Question: I am trying to dynamically modify the tube radius of a 3D line plot in Mayavi2. For example
'''
from traits.api import HasTraits, Float, Instance, on_trait_change
from traitsui.api import View, Item, Group
from mayavi.core.api import PipelineBase
from mayavi.core.ui.api import MayaviScene, SceneEditor, MlabSceneModel
import numpy
def curve():
n_mer, n_long = 6, 11
pi = numpy.pi
dphi = pi / 1000.0
phi = numpy.arange(0.0, 2 * pi + 0.5 * dphi, dphi)
mu = phi * n_mer
x = numpy.cos(mu) * (1 + numpy.cos(n_long * mu / n_mer) * 0.5)
y = numpy.sin(mu) * (1 + numpy.cos(n_long * mu / n_mer) * 0.5)
z = numpy.sin(n_long * mu / n_mer) * 0.5
t = numpy.sin(mu)
return x, y, z, t
class MyModel(HasTraits):
radius = Float(0.025)
scene = Instance(MlabSceneModel, ())
plot = Instance(PipelineBase)
@on_trait_change('radius,scene.activated')
def update_plot(self):
x, y, z, t = curve()
if self.plot is None:
self.plot = self.scene.mlab.plot3d(x, y, z, t,
tube_radius=self.radius, colormap='Spectral')
else:
print self.radius
self.plot.mlab_source.set(tube_radius=self.radius)
self.scene.mlab.draw()
view = View(Item('scene', editor=SceneEditor(scene_class=MayaviScene),
height=250, width=300, show_label=False),
Group(
'radius',
),
resizable=True,
)
my_model = MyModel()
my_model.configure_traits()
'''
This gives:

However, when I change the radius nothing happens with the visual line plot.
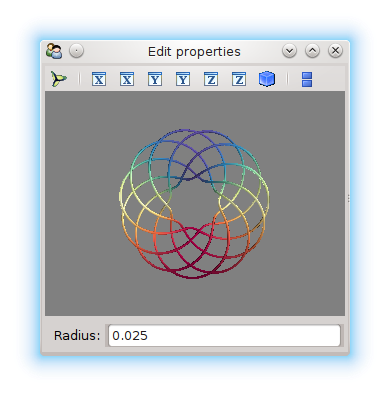
Answer: Don't use 'trait.set' or 'trait.reset' to set mayavi or vtk attributes. Indeed the 'MLineSource' that you are using doesn't have such an attribute, but it probably wouldn't work even if it did.
It's usually useful to find the mayavi attribute manually that controls this feature to see what mayavi object it is assigned to. In this case, going through the mayavi pipeline GUI shows that it is on the tube filter.
'mlab.plot3d' is a helper function that tries to do everything for you and doesn't maintain a
reference to the filters used. But in general it is good practice to keep references to each step in the mayavi pipeline if you construct the pipeline yourself. That way you can easily access the mayavi object which controls this.
If you don't construct the pipeline yourself you can always get to it in the pipeline by manually navigating the tree of parent and child objects. In this case you can access it like so:
'''
@on_trait_change('radius,scene.activated')
def update_plot(self):
x, y, z, t = curve()
if self.plot is None:
self.plot = self.scene.mlab.plot3d(x, y, z, t,
tube_radius=self.radius, colormap='Spectral')
else:
self.plot.parent.parent.filter.radius = self.radius
'''